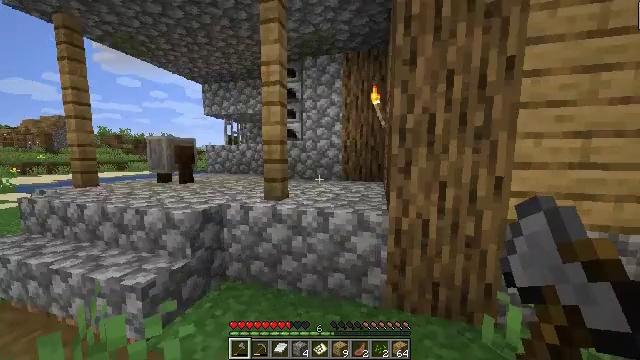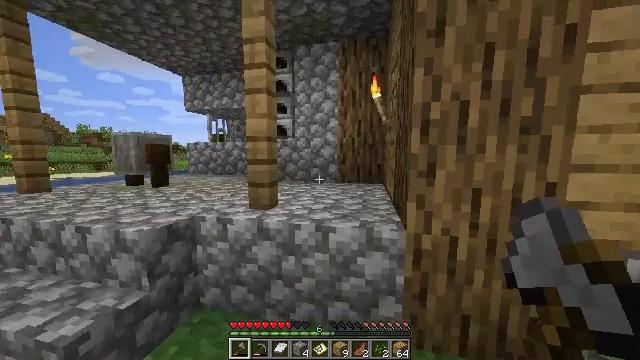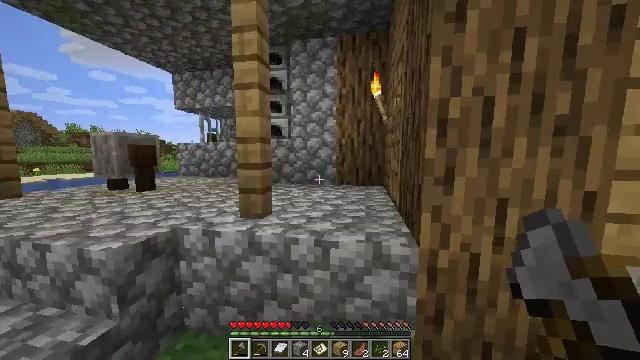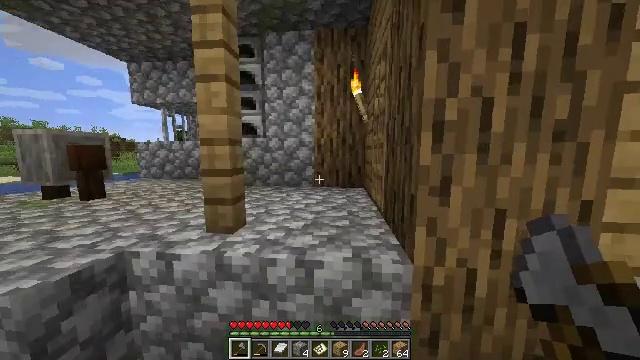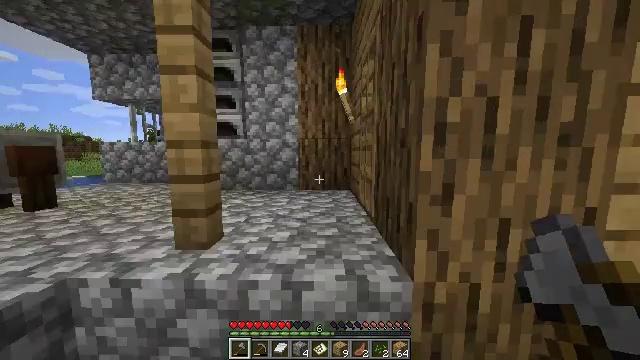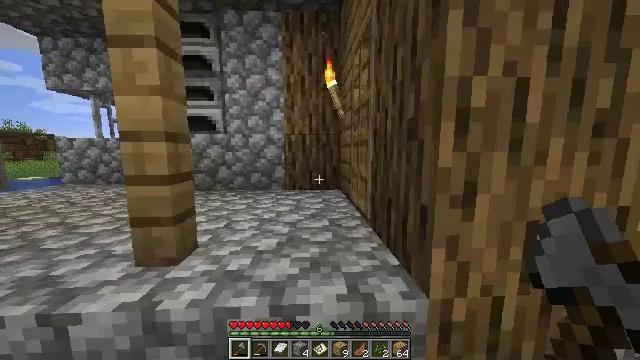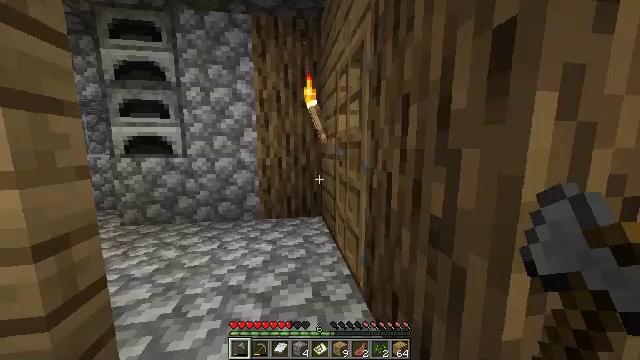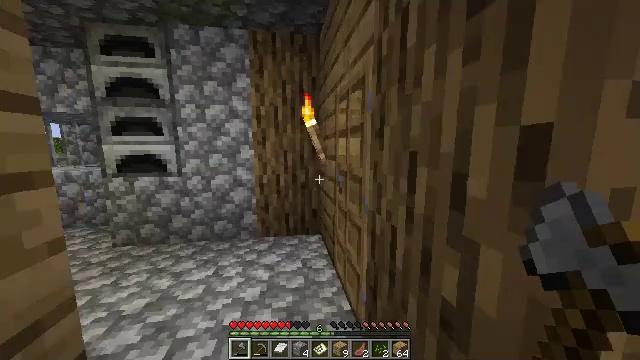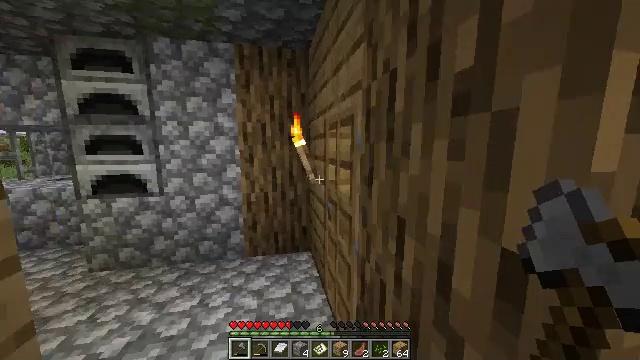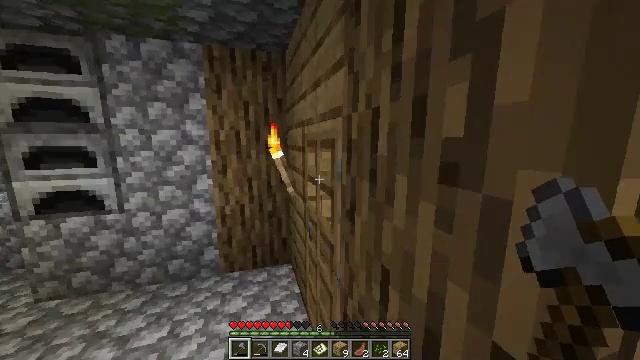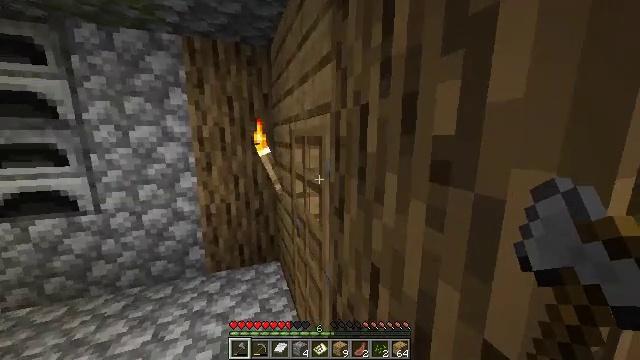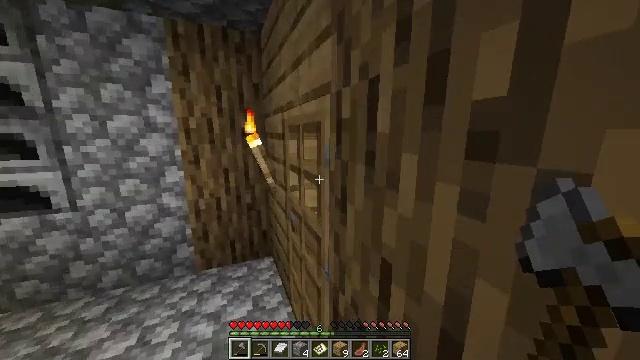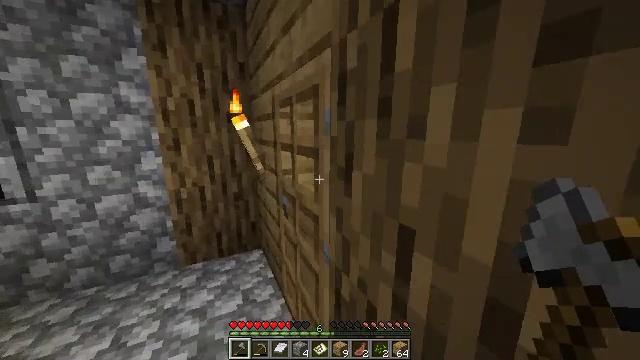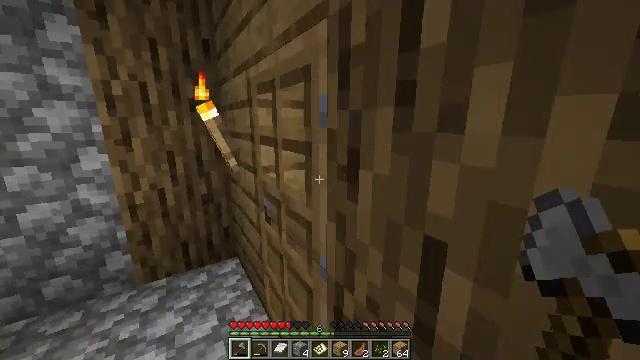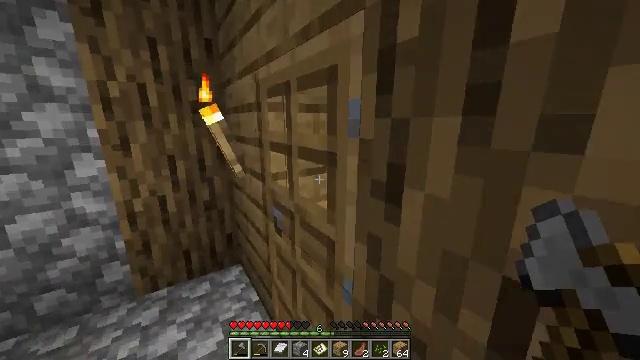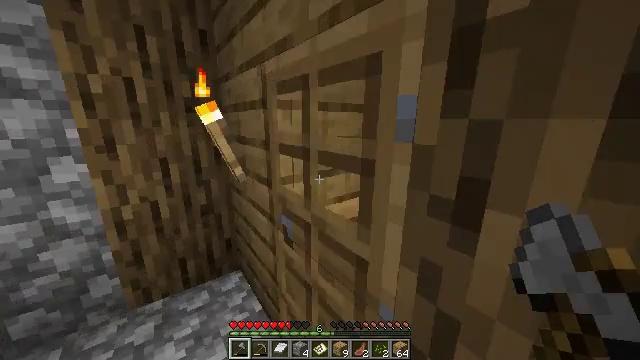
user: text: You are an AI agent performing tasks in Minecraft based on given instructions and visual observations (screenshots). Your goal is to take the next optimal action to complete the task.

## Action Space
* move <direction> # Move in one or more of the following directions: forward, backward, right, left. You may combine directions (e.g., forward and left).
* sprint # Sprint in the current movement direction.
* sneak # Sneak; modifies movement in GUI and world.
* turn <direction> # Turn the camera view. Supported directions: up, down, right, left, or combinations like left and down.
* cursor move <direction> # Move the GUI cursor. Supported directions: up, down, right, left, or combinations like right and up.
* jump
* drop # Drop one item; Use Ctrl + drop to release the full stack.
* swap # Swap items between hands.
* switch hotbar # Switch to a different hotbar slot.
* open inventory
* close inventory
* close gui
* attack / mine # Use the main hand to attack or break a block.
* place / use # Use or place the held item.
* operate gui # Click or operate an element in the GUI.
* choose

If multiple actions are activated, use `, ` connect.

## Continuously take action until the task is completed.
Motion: motion action
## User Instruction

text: Mine the grindstone block.
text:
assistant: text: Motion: move forward, sprint, turn right
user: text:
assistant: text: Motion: move forward, sprint, turn right
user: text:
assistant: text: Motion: move forward, sprint, turn right
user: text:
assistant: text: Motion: move forward, sprint, turn right
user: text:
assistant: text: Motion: move forward, sprint, turn right, jump
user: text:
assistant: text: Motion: move forward, sprint, turn right, jump
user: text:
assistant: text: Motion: move forward, sprint, jump
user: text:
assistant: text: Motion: move forward, sprint, turn right, jump
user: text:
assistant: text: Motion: move forward, sprint, turn right and down
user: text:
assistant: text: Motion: move forward and move left, sprint, turn right and down
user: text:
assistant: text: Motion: move forward and move left, sprint, turn right and down
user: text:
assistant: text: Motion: move forward and move left, sprint, turn right
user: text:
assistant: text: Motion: move forward and move left, sprint, turn right and down
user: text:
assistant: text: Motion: move forward and move left, sprint, turn right
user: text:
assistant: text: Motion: move forward and move left, sprint, turn right
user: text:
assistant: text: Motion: move forward, sprint, turn right, use / place
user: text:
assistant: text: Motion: move forward, sprint, use / place
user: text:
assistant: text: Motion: move forward, sprint, turn right and down, use / place
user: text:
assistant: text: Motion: turn right, use / place
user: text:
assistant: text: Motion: turn right
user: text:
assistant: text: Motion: turn right
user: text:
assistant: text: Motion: move forward
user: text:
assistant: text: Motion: move forward
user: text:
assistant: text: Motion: move forward
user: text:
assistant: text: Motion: move forward, sprint
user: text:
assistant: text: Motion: move forward, sprint, turn left and down
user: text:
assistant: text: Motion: move forward, sprint, turn left and down
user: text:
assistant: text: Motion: move forward, sprint, turn left and down
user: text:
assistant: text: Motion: move forward, sprint, turn left and down
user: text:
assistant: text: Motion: move forward, sprint, turn left and down